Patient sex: M
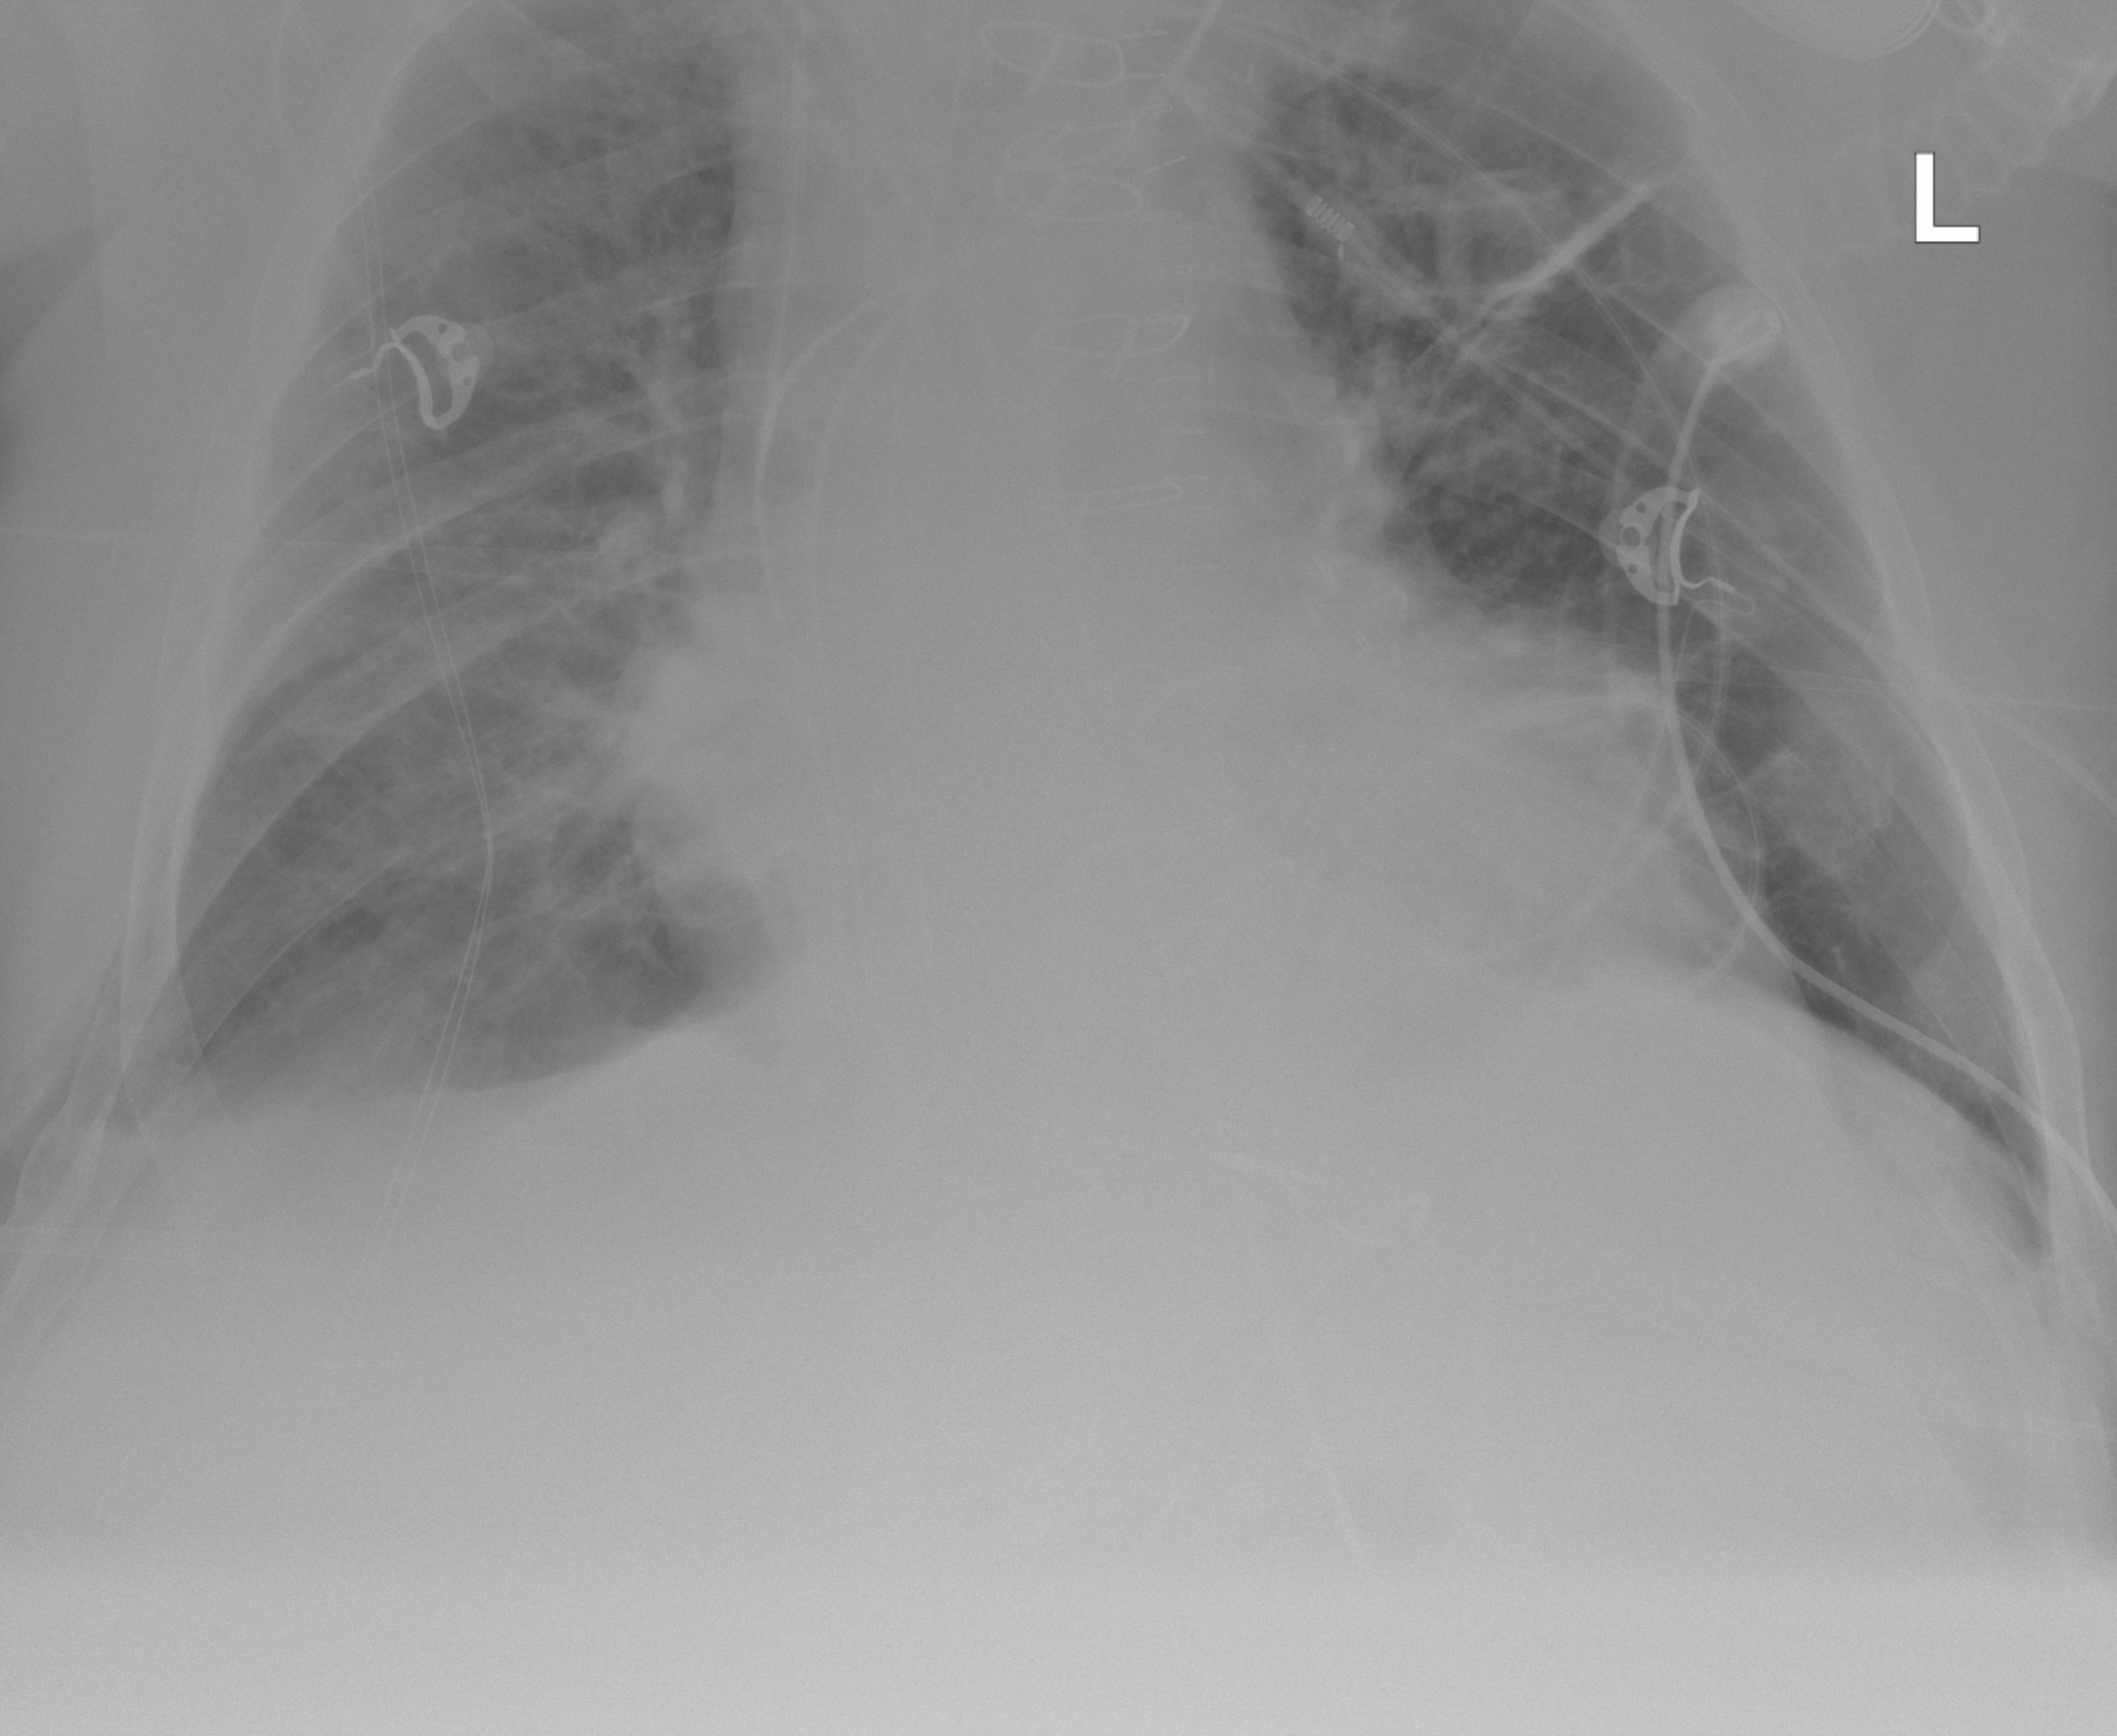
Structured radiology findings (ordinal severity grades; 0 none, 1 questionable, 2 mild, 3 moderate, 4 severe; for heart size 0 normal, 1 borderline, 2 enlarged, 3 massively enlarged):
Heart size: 2
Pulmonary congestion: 0
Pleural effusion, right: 2
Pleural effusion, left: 0
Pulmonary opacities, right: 2
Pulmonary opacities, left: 0
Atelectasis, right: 2
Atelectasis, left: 2